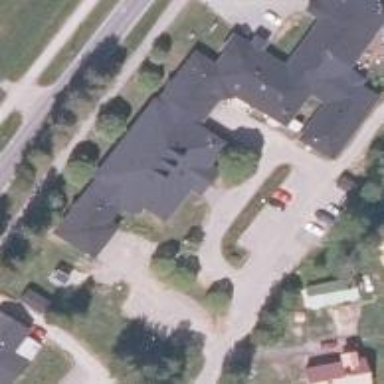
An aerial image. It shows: Healthcare facility identified as hospital.